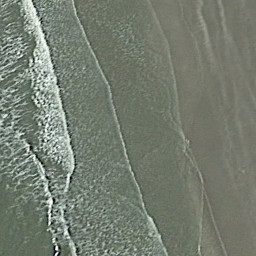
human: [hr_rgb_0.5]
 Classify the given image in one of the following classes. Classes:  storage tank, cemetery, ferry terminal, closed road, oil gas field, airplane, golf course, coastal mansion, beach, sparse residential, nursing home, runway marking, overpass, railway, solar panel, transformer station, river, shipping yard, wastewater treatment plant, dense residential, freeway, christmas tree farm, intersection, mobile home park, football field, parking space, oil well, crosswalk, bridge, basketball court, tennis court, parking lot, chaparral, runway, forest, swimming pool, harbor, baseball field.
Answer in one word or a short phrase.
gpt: beach